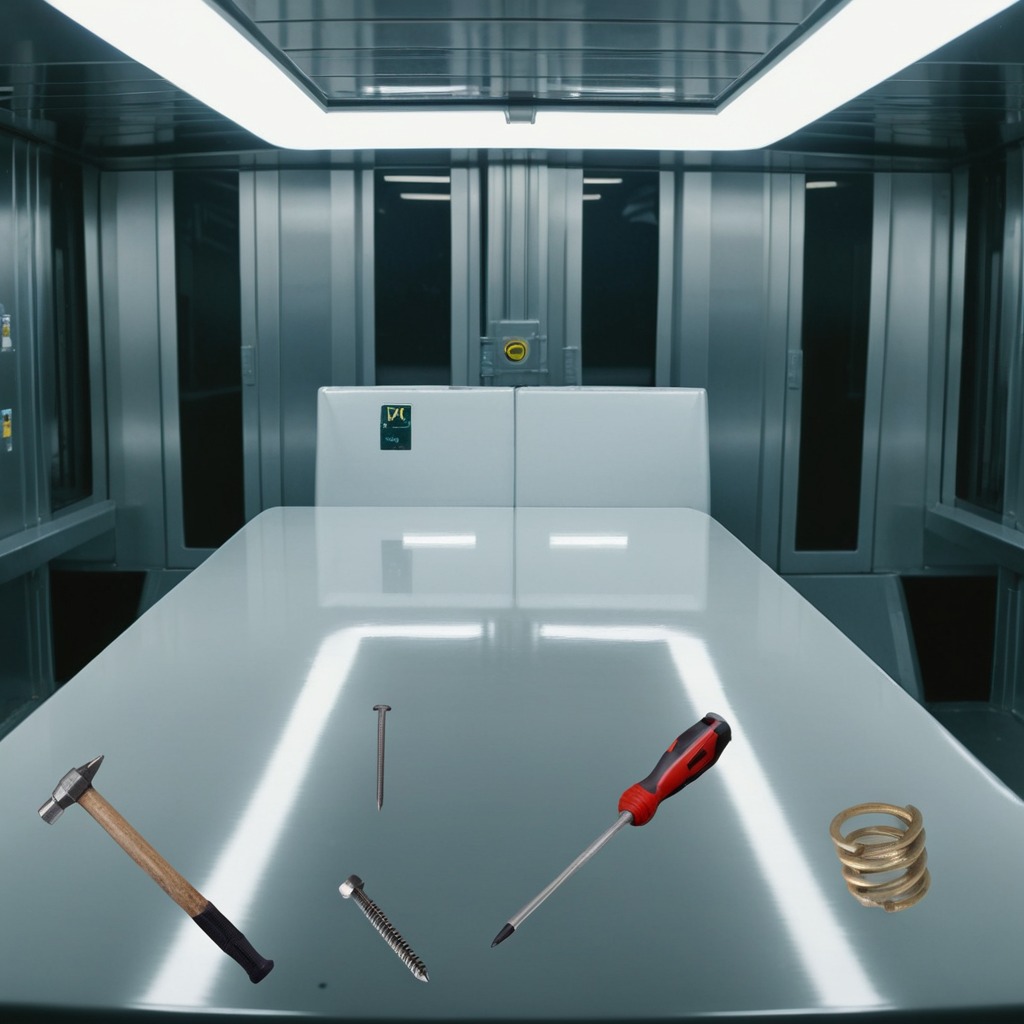
A hammer, an iron nail, a metal machine screw, a coiled metal spring, and a screwdriver are lying on the table.